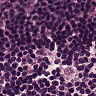
Metastatic tissue present: no